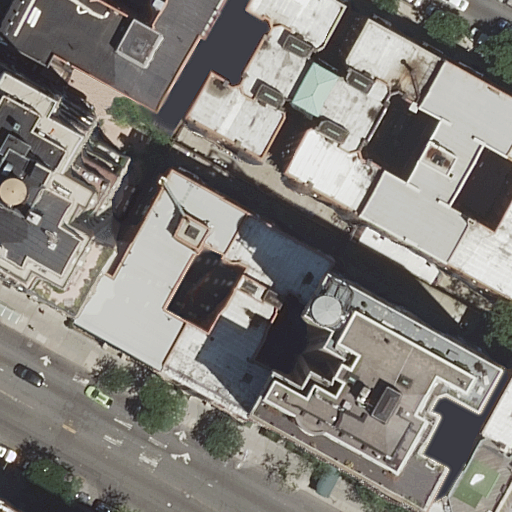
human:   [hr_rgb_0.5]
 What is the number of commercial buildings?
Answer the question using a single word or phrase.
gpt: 0

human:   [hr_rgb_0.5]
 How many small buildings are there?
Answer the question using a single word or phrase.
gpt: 3

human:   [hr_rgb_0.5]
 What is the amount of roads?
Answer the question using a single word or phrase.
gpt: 2

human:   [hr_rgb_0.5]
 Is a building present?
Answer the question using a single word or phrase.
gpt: yes

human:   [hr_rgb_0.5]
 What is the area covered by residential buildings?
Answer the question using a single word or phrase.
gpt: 2752m2

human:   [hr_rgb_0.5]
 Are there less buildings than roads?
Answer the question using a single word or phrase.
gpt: no

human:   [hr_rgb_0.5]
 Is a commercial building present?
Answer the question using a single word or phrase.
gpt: no

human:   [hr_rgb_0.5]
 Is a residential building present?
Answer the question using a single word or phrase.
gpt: yes

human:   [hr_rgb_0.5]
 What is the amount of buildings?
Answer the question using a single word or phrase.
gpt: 10

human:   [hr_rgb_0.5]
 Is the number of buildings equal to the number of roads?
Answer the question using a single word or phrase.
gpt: no

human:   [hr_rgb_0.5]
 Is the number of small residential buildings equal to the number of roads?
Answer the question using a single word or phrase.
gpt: no

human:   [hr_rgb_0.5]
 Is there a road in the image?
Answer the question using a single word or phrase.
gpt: yes

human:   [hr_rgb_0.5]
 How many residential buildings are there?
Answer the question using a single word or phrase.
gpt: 10

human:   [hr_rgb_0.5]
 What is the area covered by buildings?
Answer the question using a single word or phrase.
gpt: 2752m2

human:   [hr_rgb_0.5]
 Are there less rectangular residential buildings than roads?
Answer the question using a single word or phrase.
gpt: no

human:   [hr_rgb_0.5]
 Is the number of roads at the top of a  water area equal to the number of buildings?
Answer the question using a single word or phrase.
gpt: no

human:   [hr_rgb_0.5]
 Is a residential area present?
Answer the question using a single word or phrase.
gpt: no

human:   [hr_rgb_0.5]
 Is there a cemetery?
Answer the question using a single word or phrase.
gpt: no

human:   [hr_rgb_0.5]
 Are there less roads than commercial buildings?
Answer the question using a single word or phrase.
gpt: no

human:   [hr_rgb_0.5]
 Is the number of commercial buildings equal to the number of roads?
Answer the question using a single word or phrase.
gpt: no

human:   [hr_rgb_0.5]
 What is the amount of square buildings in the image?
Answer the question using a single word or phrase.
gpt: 0

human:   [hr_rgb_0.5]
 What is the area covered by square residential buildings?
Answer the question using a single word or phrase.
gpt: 0m2

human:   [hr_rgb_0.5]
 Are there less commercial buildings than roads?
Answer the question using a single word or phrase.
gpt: yes

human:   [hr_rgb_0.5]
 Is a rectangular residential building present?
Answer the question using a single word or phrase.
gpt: yes

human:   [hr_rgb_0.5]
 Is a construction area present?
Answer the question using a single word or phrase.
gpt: no

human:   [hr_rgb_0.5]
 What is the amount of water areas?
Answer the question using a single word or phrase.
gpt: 0

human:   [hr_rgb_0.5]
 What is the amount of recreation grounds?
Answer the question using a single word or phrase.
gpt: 0

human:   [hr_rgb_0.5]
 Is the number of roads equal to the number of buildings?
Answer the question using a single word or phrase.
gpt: no

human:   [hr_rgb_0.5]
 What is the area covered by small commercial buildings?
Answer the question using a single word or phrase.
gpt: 0m2

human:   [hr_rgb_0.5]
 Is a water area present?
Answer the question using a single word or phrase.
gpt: no

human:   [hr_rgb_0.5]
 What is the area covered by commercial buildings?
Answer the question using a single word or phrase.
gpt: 0m2

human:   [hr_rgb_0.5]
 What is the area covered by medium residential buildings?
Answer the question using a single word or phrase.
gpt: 1029m2

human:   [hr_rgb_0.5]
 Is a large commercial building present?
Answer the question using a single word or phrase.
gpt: no

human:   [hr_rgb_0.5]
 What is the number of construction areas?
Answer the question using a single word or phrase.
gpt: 0

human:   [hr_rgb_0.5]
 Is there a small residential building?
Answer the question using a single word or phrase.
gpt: yes

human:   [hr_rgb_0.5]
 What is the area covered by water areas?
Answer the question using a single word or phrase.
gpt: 0m2

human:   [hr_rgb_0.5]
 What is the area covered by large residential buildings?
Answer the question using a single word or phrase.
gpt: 1666m2

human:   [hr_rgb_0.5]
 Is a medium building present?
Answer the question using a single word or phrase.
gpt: yes

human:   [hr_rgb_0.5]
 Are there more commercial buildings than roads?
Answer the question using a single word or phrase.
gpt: no

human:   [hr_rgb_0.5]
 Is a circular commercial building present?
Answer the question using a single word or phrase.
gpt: no

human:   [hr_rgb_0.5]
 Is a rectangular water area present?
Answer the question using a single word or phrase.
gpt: no

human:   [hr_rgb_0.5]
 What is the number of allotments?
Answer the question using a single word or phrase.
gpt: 0

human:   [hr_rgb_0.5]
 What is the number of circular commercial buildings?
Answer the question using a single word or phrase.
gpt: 0

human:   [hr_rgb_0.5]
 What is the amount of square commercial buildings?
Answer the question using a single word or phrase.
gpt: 0

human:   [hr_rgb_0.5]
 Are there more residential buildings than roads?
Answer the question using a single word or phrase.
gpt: yes

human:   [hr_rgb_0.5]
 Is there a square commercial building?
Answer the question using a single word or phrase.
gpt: no

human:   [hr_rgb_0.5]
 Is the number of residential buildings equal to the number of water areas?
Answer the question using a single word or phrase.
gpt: no

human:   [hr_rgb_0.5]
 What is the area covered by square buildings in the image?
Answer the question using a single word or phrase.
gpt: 0m2

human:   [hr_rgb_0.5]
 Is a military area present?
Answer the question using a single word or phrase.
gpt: no

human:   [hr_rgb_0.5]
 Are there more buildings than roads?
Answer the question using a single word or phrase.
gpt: yes

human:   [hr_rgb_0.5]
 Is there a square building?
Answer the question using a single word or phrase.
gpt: no

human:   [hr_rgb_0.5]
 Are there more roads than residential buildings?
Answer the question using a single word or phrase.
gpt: no

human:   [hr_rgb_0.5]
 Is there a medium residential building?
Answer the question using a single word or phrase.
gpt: yes

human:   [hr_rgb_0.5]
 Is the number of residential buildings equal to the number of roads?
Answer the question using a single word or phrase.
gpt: no

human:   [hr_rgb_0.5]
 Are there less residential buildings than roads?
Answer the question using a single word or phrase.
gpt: no

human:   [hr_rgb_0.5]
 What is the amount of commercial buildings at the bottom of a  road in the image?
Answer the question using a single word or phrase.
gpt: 0

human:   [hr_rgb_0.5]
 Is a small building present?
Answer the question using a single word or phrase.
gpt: yes

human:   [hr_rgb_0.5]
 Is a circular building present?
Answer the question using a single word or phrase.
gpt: no

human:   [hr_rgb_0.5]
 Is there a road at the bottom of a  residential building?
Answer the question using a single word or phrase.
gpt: yes

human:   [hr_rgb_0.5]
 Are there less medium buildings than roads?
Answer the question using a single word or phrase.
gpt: no

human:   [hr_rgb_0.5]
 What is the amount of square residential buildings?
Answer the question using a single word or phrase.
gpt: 0

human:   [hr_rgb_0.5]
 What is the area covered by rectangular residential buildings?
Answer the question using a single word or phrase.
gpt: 622m2

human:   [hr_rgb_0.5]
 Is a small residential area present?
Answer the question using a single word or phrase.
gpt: no

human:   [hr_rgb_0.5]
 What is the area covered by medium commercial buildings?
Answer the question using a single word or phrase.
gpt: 0m2